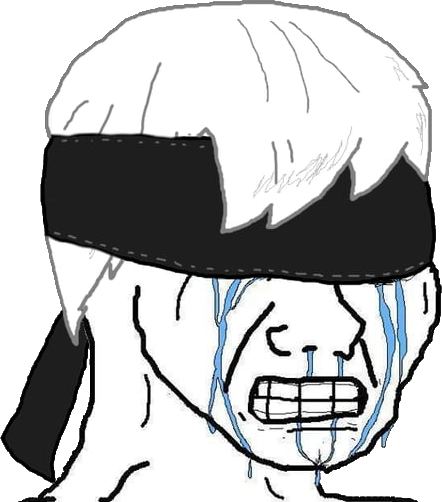
Label: 5_Crying_Wojak